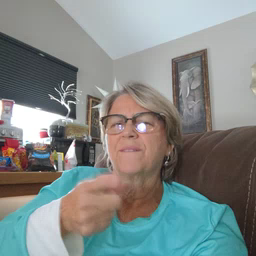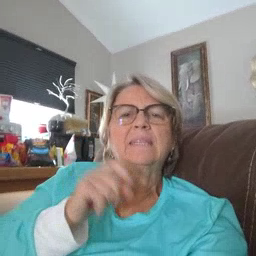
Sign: fast